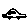
Label: car